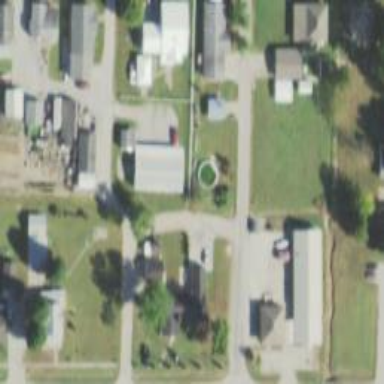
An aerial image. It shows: Alley classified as service road.